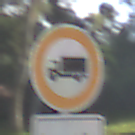
Verkehrszeichen: VerbotFuerKraftfahrzeugeUeberDreiKommaFuenfTonnen
Zusatzzeichen unten: ZeitangabenMitBeschraenkungAufWochentage8
Umgebung: Outdoor, Nature
Tageszeit: MorningAfternoon
Wetter: Clear
Licht: Natural
Jahreszeit: NotSpecified
Kontrast: HighContrast